Question: When trying out the example code in <URL>. I create a very simple hello world app with NDK components. Compiling and running on the phone were successful.
However, I couldn't start debugging the native code. When I press the 'Debug :app' icon, the app shows 'Waiting For Debugger' screen, while Android studio got stuck at 'Starting LLDB Server...' .After a few minutes, the console output 'Failed to connect port'.

Neither a real phone nor an emulator can successfully start the debug process.
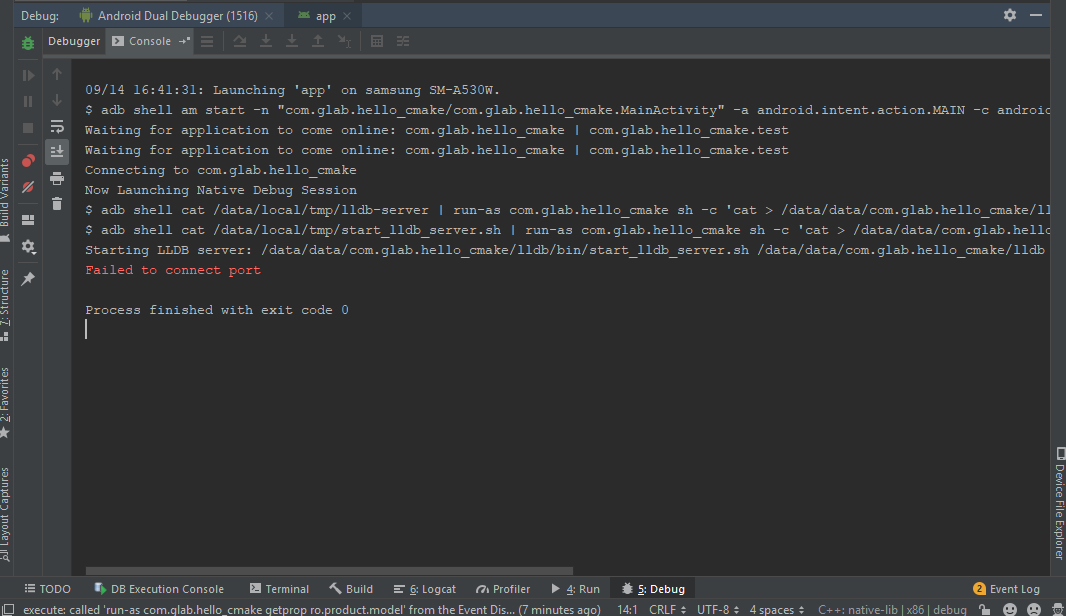
Answer: Updating to Platform-tools version 29.0.4 solves the problem. Apparently, this problem appears in platform-tools 29.0.3